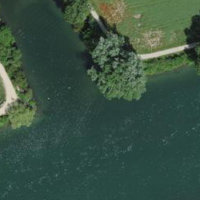
EUNIS habitat code: 15
Species observed at this site:
Fontinalis antipyretica
Fraxinus excelsior
Pyrausta despicata
Cornus sanguinea